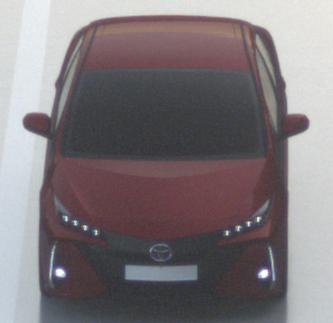
Make: Toyota
Model: Prius 1.8 Plug-In Hybrid
Detailed model: Prius (XW5) Plug-In
Model produced from: 2019/07
Model produced until: 2020/07
Doors: 5
Color: red
Road condition: wet road
Daytime: sunrise or sunset
Contrast: low contrast